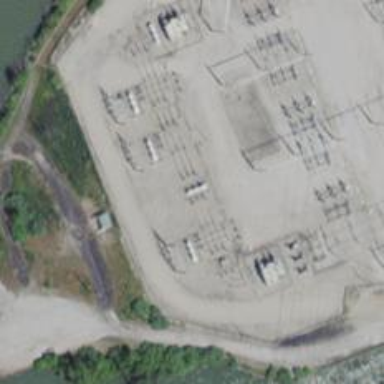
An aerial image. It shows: Switch for power supply.